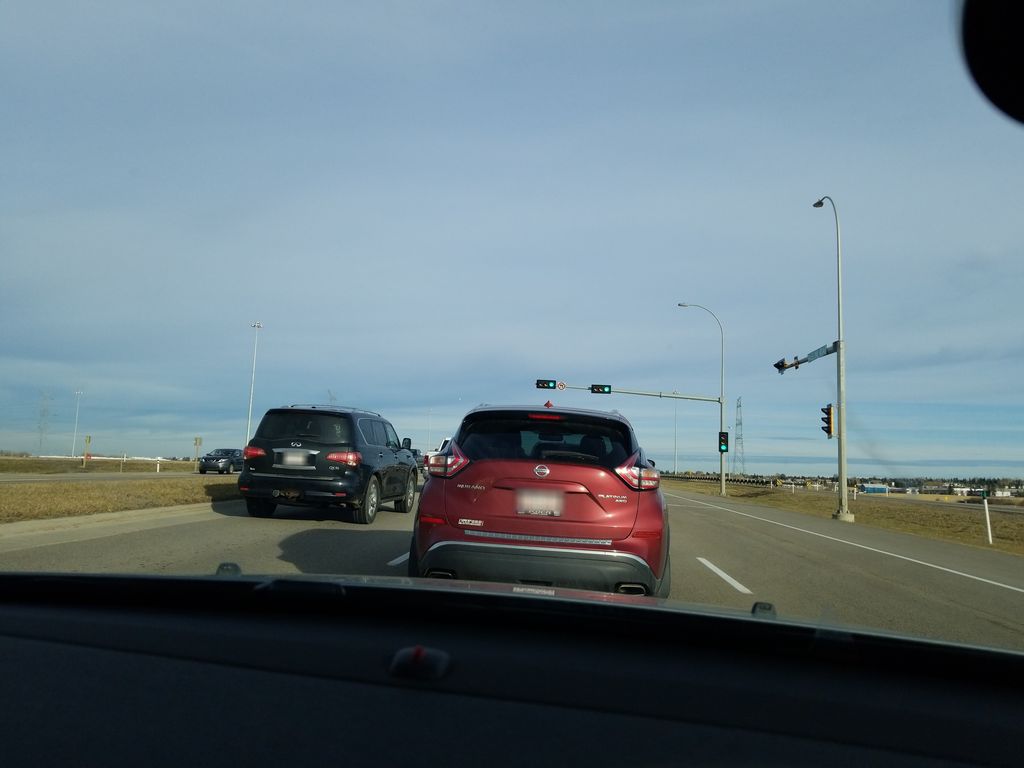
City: edmonton